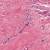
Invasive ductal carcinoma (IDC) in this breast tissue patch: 0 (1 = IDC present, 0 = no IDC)